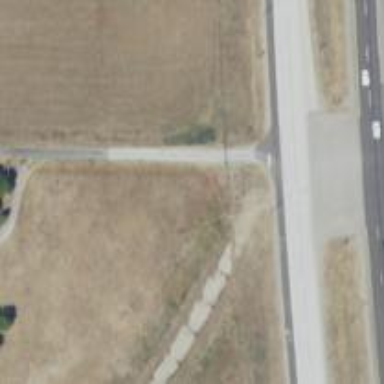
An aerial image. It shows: Abandoned road.